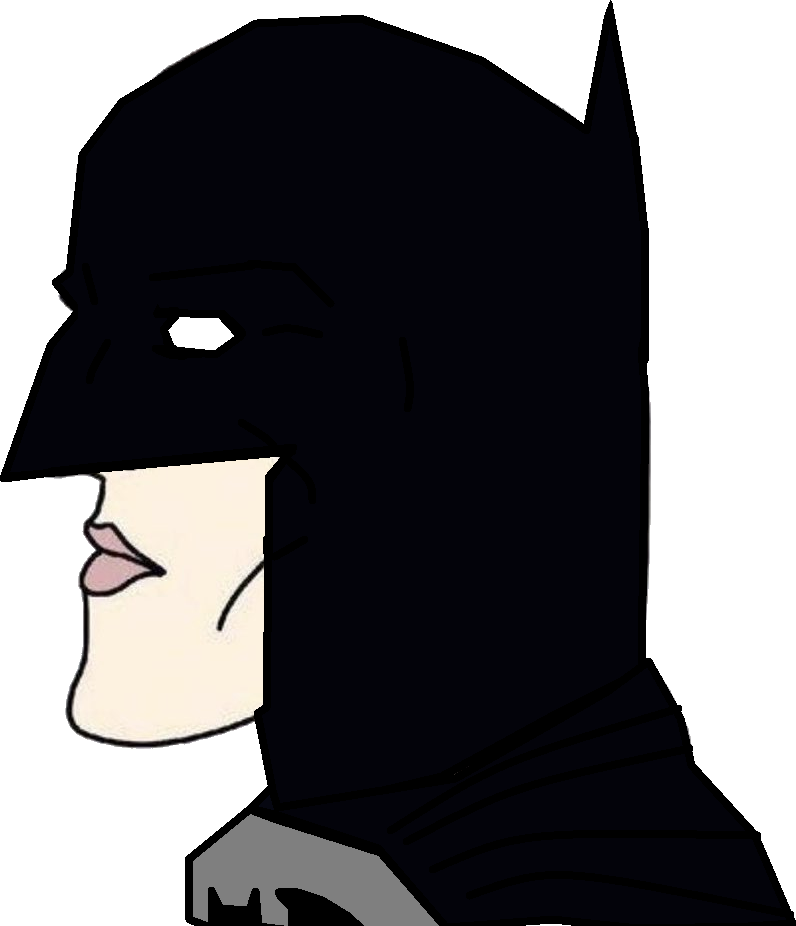
Label: 4_Yes_Chad